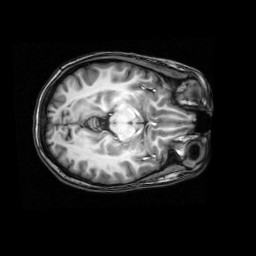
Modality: T1w
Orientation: axial
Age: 23
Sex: female
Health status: healthy
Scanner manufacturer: philips
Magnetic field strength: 3 T
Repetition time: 0.008 s
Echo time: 0.0037 s